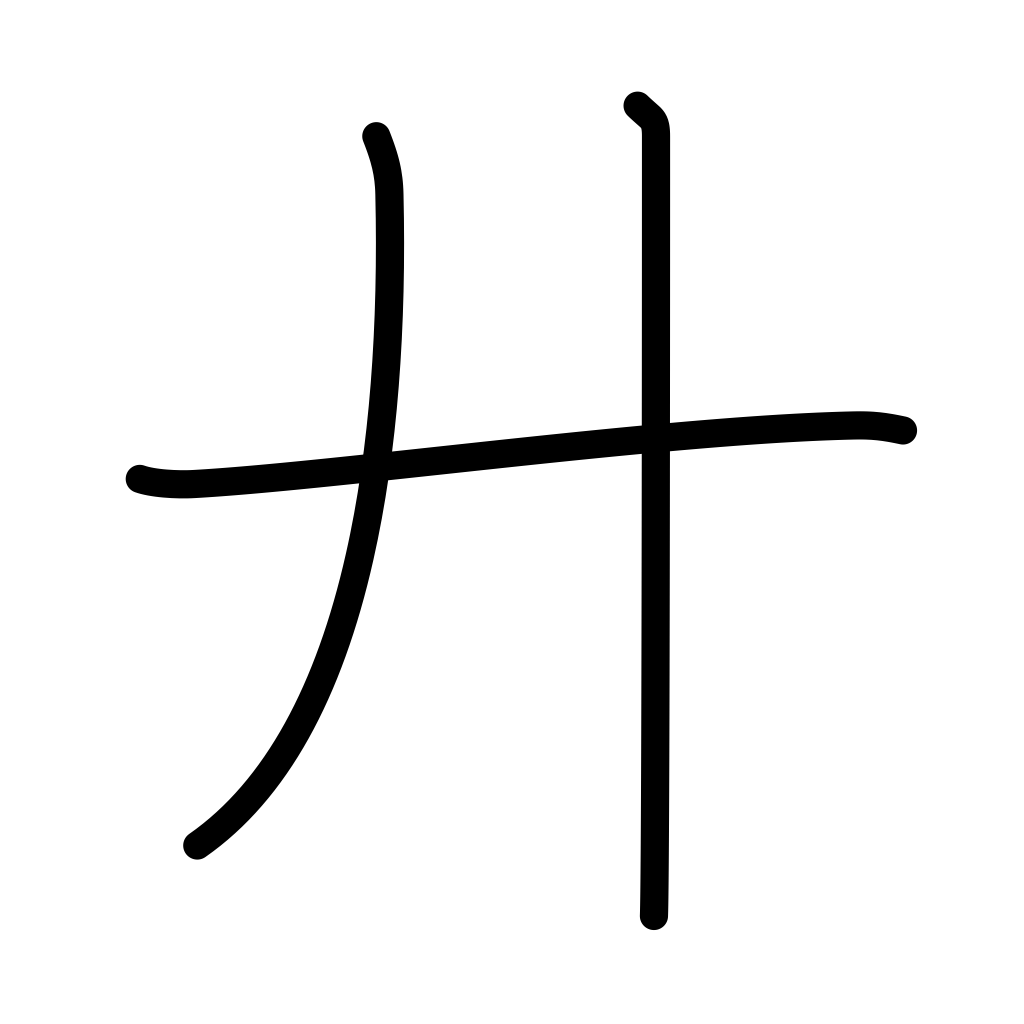
Meaning: twenty